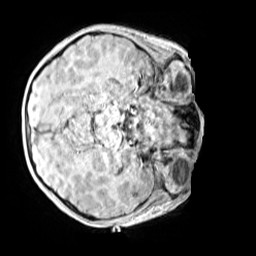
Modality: MP2RAGE
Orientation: axial
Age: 10
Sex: female
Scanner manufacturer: siemens
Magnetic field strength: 3 T
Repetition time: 4 s
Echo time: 0.00299 s